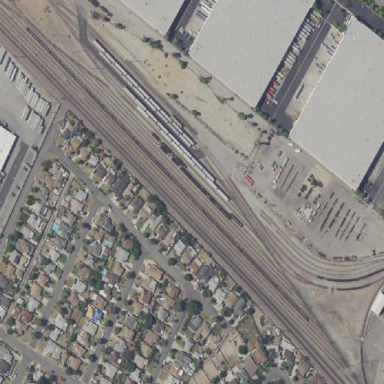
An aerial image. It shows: Railway area.